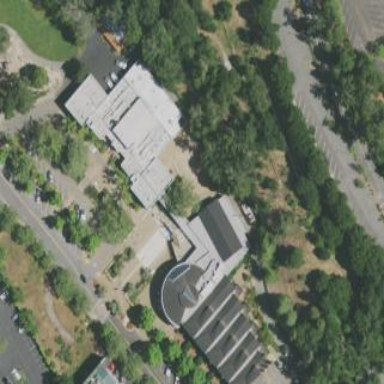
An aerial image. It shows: Public library building.